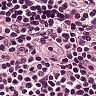
Metastatic tissue present: no